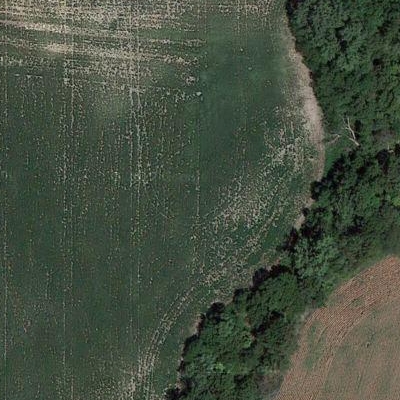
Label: eForest